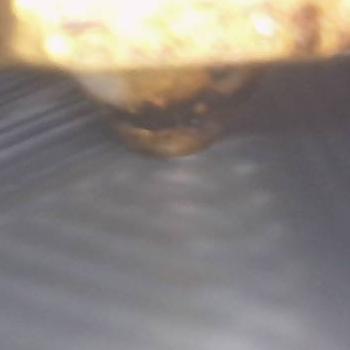
Flow rate: 200%